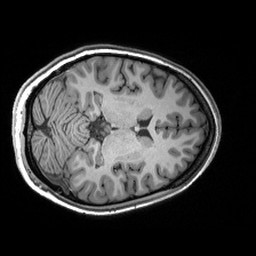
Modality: T1w
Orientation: axial
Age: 25
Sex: female
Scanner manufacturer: siemens
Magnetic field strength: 3 T
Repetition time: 2.53 s
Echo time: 0.00299 s